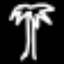
Label: palm tree